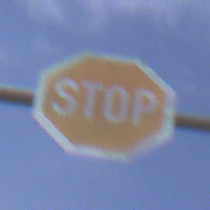
Verkehrszeichen: Stop
Umgebung: Outdoor, Nature
Tageszeit: Midday
Wetter: PartlyCloudy
Licht: Natural
Jahreszeit: NotSpecified
Kontrast: HighContrast